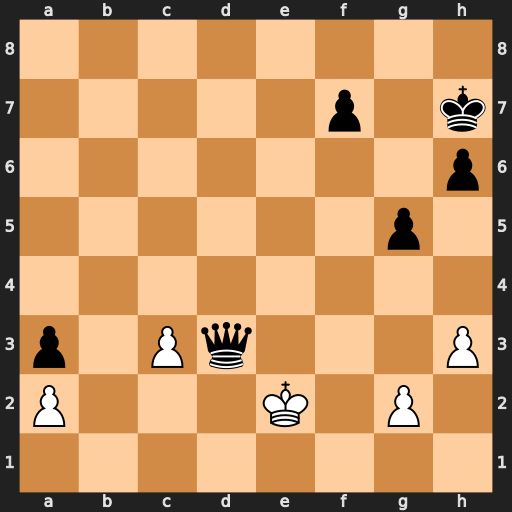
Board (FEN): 8/5p1k/7p/6p1/8/p1Pq3P/P3K1P1/8
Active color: w
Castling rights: -
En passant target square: -
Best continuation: Kxd3 f5 Kd4